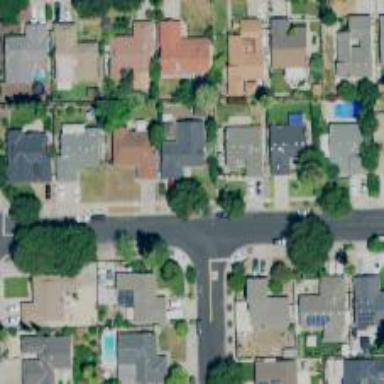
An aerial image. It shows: Residential road with separate sidewalk.